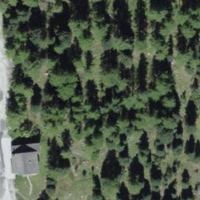
EUNIS habitat code: 43
Species observed at this site:
Oenanthe oenanthe
Gypaetus barbatus
Troglodytes troglodytes
Anthus spinoletta
Delichon urbicum
Phoenicurus ochruros
Garrulus glandarius
Fringilla coelebs
Pyrrhocorax graculus
Falco tinnunculus
Sylvia atricapilla
Carduelis carduelis
Periparus ater